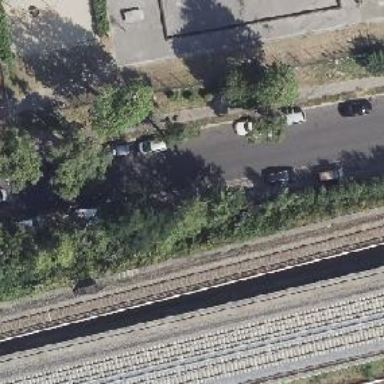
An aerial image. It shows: There is parking obstacle present in the area.